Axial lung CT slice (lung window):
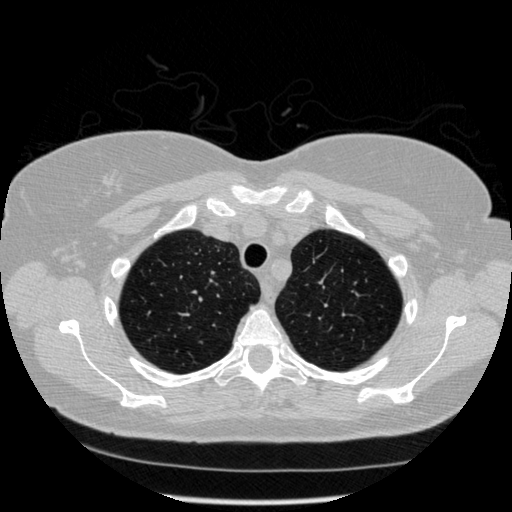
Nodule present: no